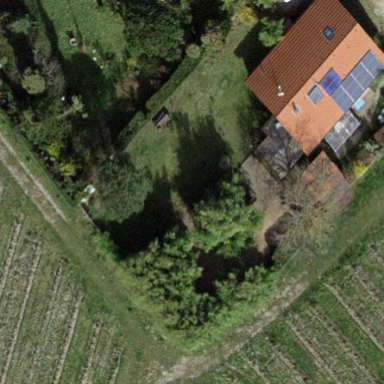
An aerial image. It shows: Garden enclosed by fence.